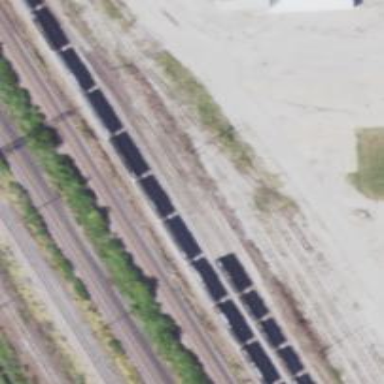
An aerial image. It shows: Railway yard used for servicing trains.